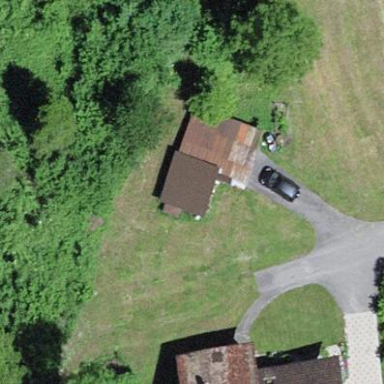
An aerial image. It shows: Shed building.